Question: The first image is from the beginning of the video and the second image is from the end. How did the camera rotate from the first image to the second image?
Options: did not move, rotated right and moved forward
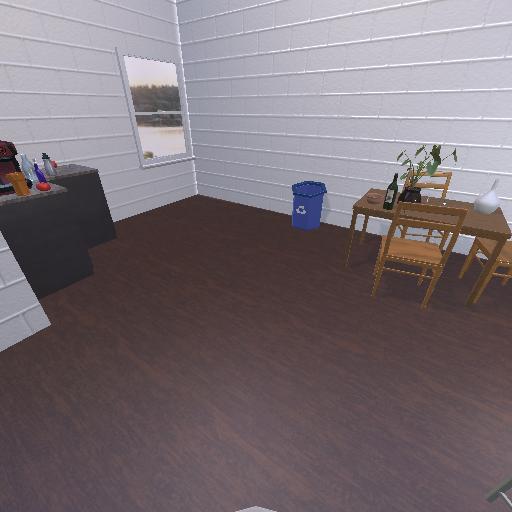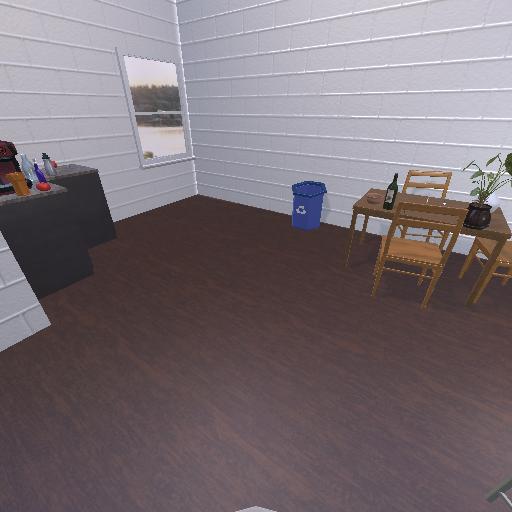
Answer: did not move